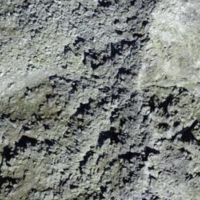
EUNIS habitat code: 48
Species observed at this site:
Geum reptans